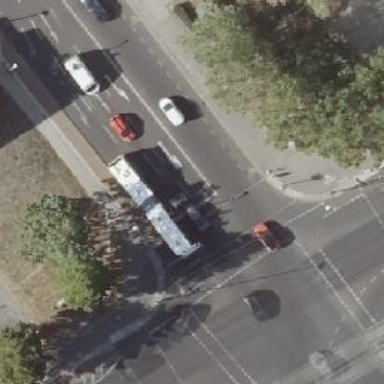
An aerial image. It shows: Road with traffic signals.